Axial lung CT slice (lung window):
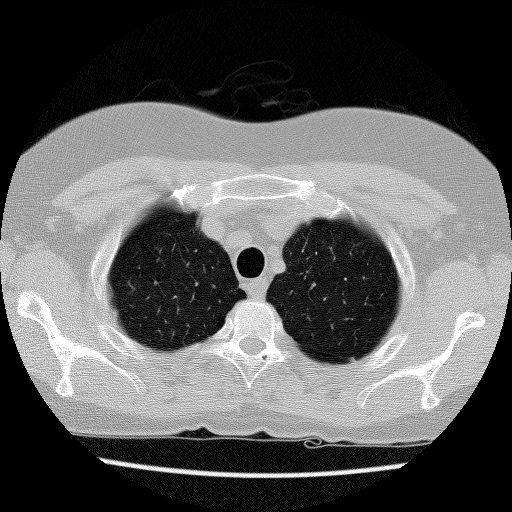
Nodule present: no